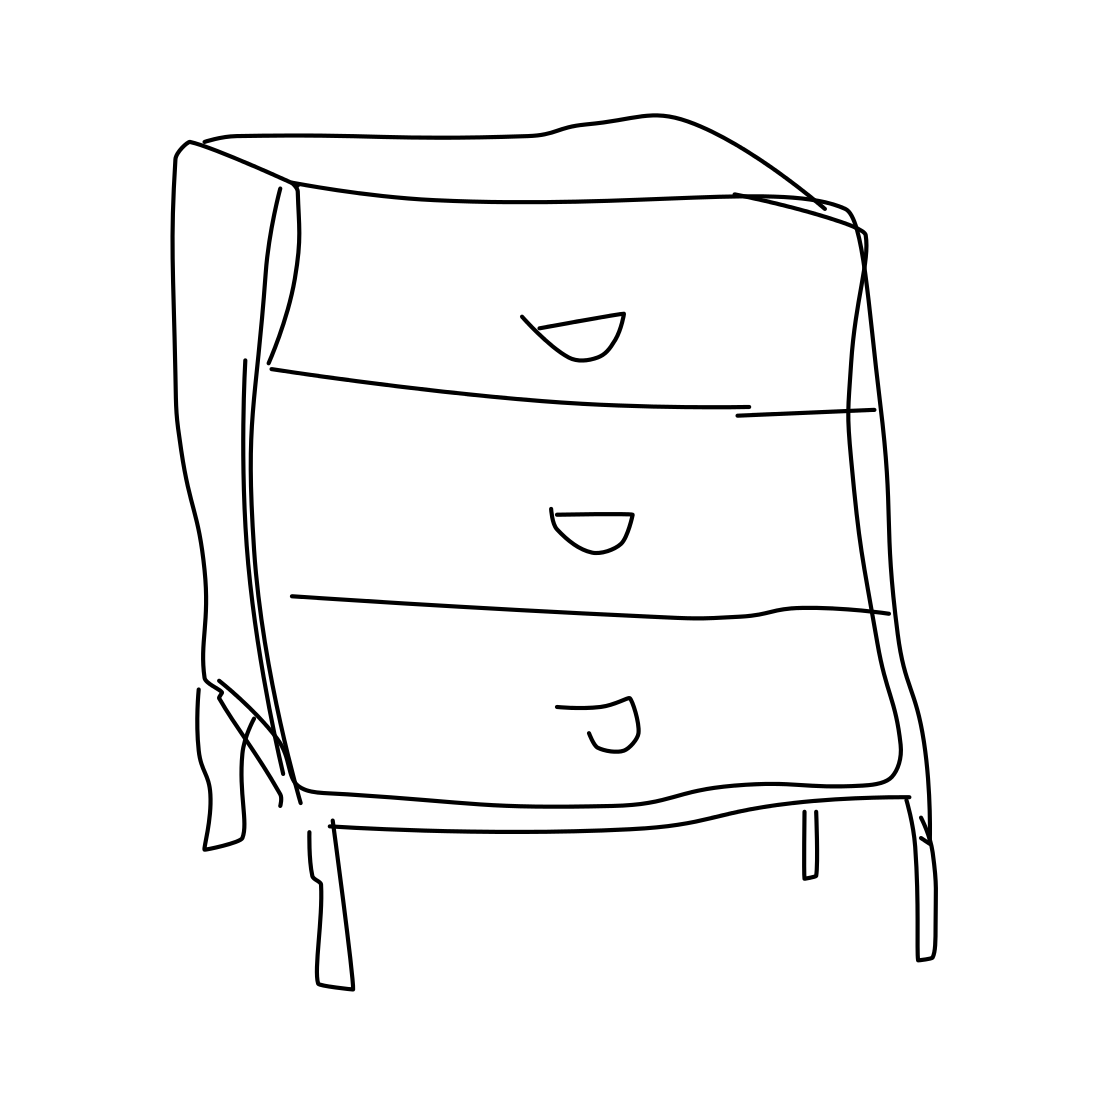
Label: cabinet